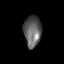
Tissue: skin
Cell type: Epithelial cells
Senescence score: 0.2739
Nuclear area (px): 532
Mean DAPI intensity: 97.201